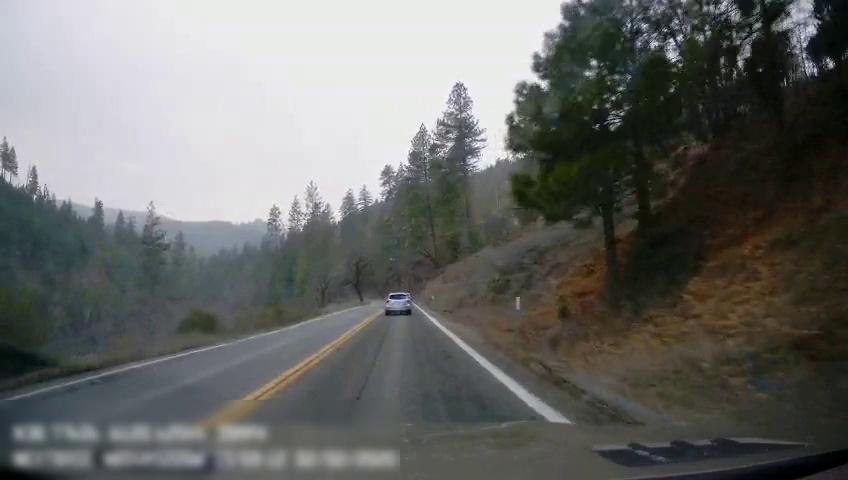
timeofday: Day
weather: Cloudy
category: Drivable Space
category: Vehicles | SUV
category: Lanes | Alternate Lane
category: Lanes | Current Lane
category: Lanes | Opposite Lane
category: Lanes | Opposite Lane